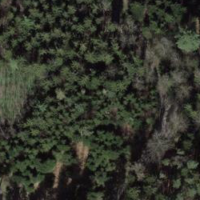
EUNIS habitat code: 44
Species observed at this site:
Oxalis acetosella